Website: crate-barrel
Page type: receipt
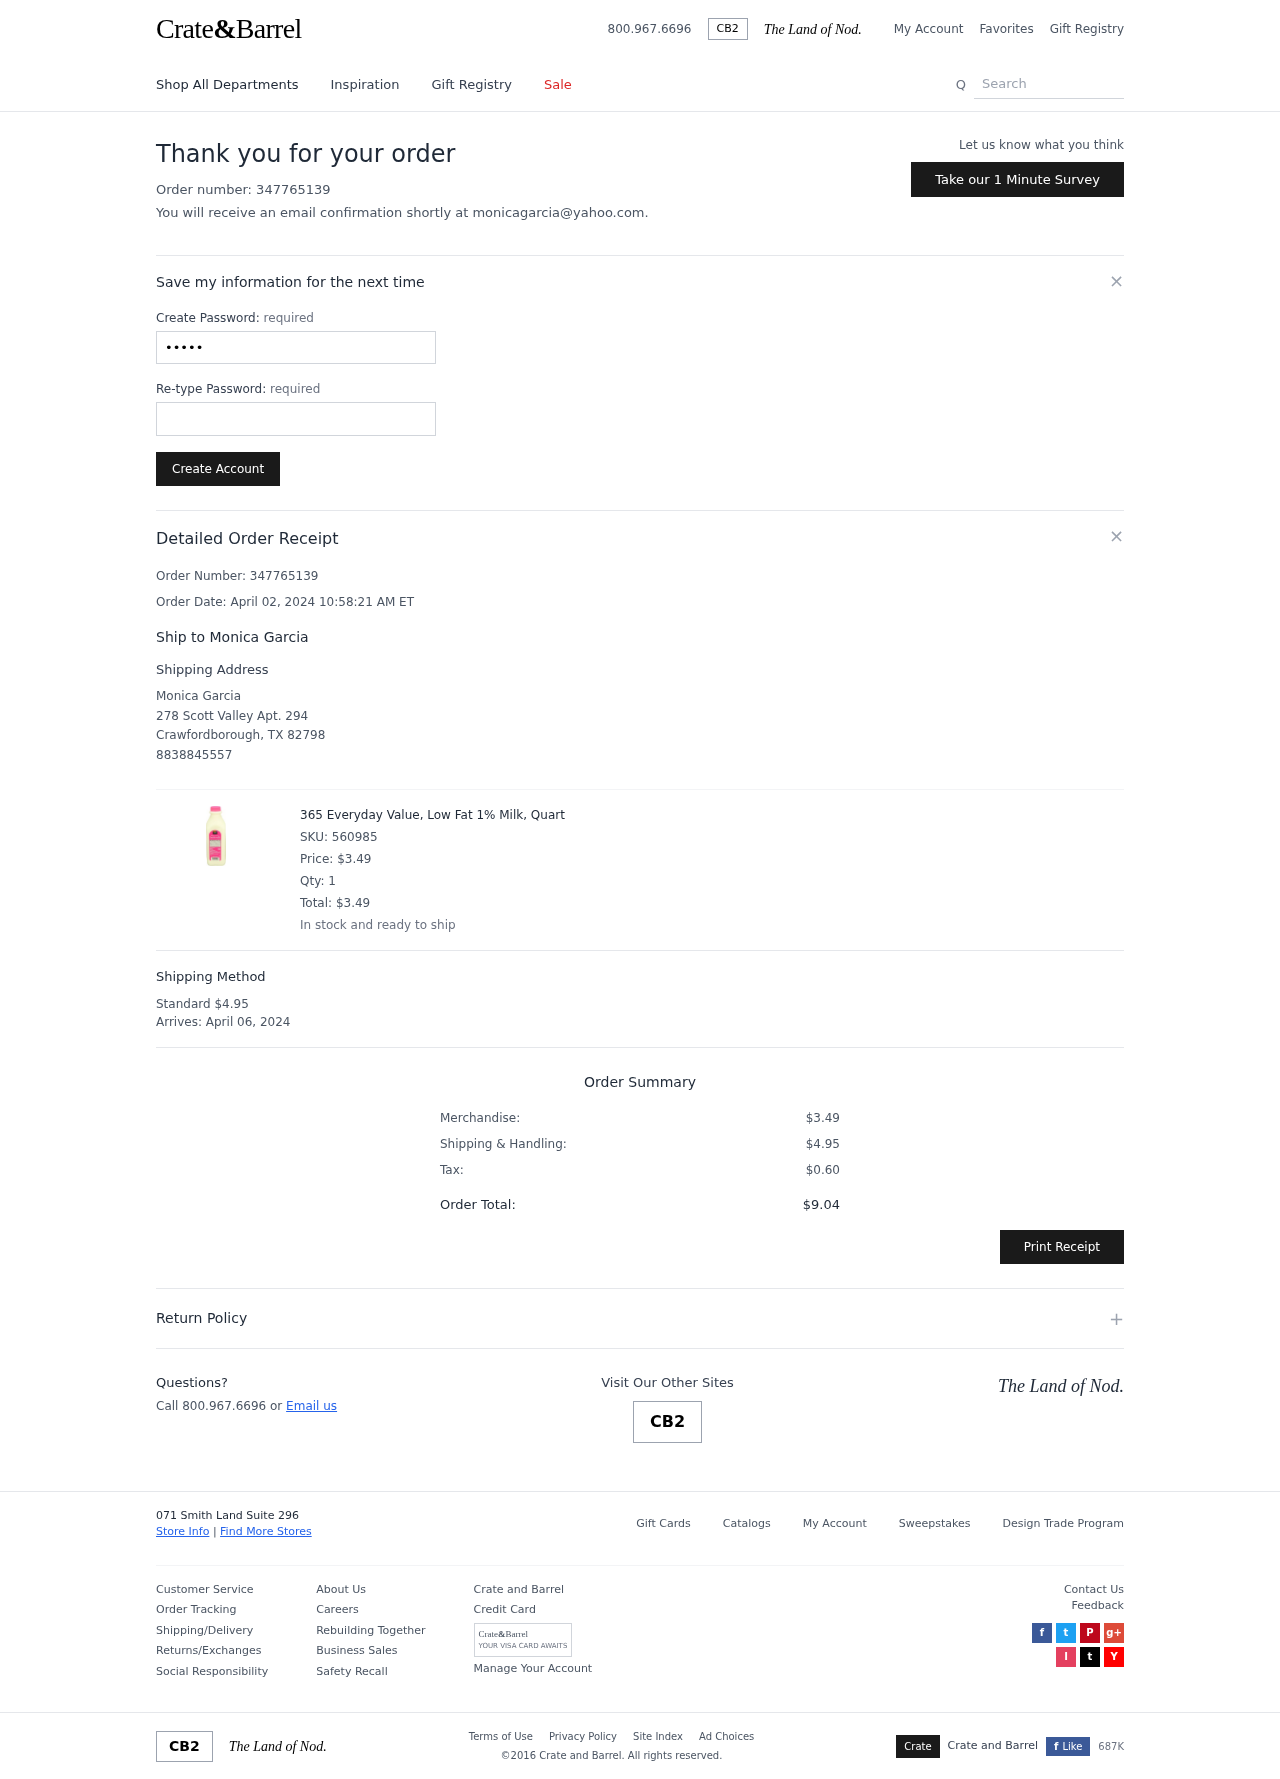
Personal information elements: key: PII_CITY
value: Crawfordborough
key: PII_EMAIL
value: monicagarcia@yahoo.com
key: PII_FULLNAME
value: Monica Garcia
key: PII_FULLNAME
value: Ship to Monica Garcia
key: PII_PHONE
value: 8838845557
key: PII_POSTCODE
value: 82798
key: PII_STATE_ABBR
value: TX
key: PII_STREET
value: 278 Scott Valley Apt. 294
Product elements: key: PRODUCT1_NAME
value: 365 Everyday Value, Low Fat 1% Milk, Quart
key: PRODUCT1_PRICE
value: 3.49
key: PRODUCT1_QUANTITY
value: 1
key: PRODUCT1_SKU
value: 560985
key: PRODUCT1_TOTAL
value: $3.49
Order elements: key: ORDER_ID
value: Order Number: 347765139
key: ORDER_ID
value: Order number: 347765139
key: ORDER_DATE
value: Order Date: April 02, 2024 10:58:21 AM ET
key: ORDER_SHIPPING_COST
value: $4.95
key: ORDER_DELIVERY_DATE
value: April 06, 2024
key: ORDER_SUBTOTAL
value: $3.49
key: ORDER_TAX
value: $0.60
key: ORDER_TOTAL
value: $9.04
Search elements: key: HEADER_SEARCH
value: Search